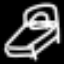
Label: bed